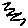
Label: zigzag